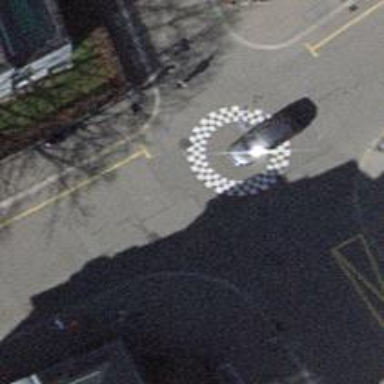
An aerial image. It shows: Rosette traffic calming feature.